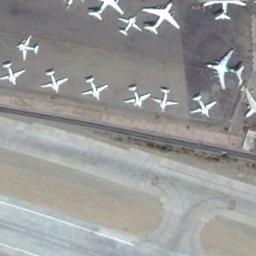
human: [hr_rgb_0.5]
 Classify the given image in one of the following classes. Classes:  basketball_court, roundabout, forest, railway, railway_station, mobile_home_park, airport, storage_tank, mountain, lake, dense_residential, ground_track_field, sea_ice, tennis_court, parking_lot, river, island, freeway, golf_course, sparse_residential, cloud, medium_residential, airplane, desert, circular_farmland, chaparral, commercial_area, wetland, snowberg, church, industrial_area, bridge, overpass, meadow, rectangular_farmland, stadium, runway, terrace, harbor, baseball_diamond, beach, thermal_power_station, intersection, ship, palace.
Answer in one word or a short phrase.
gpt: airplane